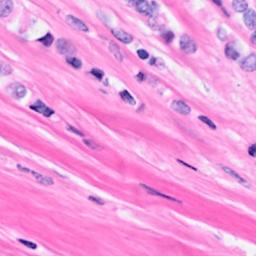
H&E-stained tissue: Breast